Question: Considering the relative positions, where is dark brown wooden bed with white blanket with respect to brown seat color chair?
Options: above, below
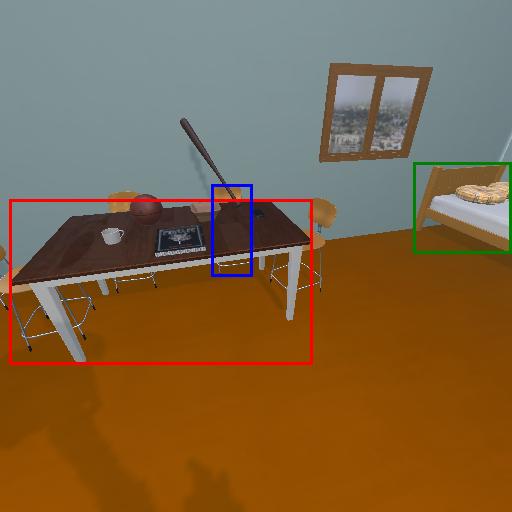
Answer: above